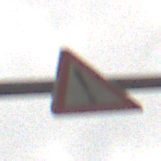
Verkehrszeichen: Gefahrenstelle
Umgebung: Outdoor, Nature
Tageszeit: MorningAfternoon
Wetter: Overcast
Licht: Natural
Jahreszeit: NotSpecified
Kontrast: LowContrast